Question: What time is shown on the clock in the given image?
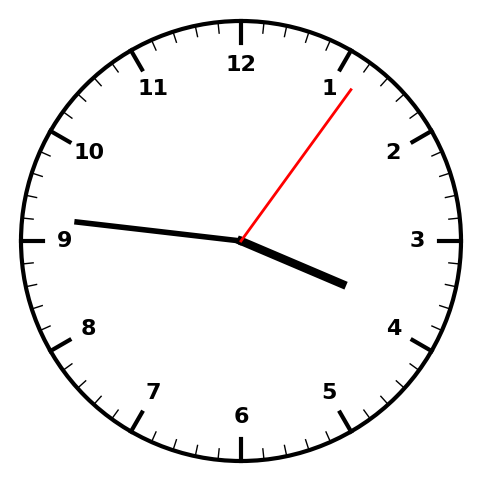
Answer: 03:46:06